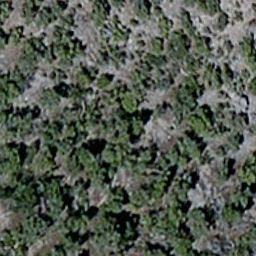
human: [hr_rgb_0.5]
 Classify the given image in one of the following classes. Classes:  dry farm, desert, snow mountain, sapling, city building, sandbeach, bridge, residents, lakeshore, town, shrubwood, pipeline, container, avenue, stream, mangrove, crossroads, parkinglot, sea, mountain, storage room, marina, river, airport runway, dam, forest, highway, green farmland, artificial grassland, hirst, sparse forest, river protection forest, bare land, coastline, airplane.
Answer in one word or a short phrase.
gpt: sparse forest